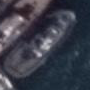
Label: civil